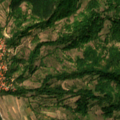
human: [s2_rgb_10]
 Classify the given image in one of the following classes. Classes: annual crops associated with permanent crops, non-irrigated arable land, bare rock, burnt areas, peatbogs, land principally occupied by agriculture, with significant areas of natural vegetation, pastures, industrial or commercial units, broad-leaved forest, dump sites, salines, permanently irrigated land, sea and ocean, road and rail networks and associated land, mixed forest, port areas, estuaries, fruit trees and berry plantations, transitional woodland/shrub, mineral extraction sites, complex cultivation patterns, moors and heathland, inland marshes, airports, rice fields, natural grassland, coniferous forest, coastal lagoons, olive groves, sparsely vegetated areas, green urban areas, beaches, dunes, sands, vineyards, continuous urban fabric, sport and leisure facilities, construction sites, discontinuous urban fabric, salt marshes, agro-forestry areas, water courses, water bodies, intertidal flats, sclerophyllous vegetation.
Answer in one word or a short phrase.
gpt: complex cultivation patterns, land principally occupied by agriculture, with significant areas of natural vegetation, broad-leaved forest, transitional woodland/shrub